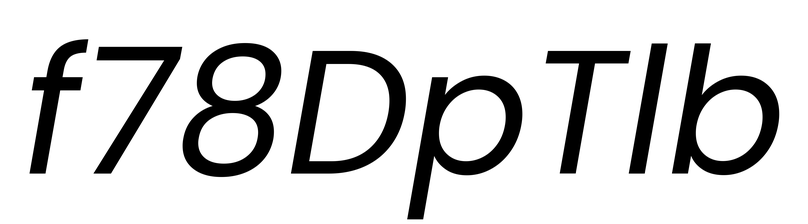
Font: Poppins-Italic